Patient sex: M
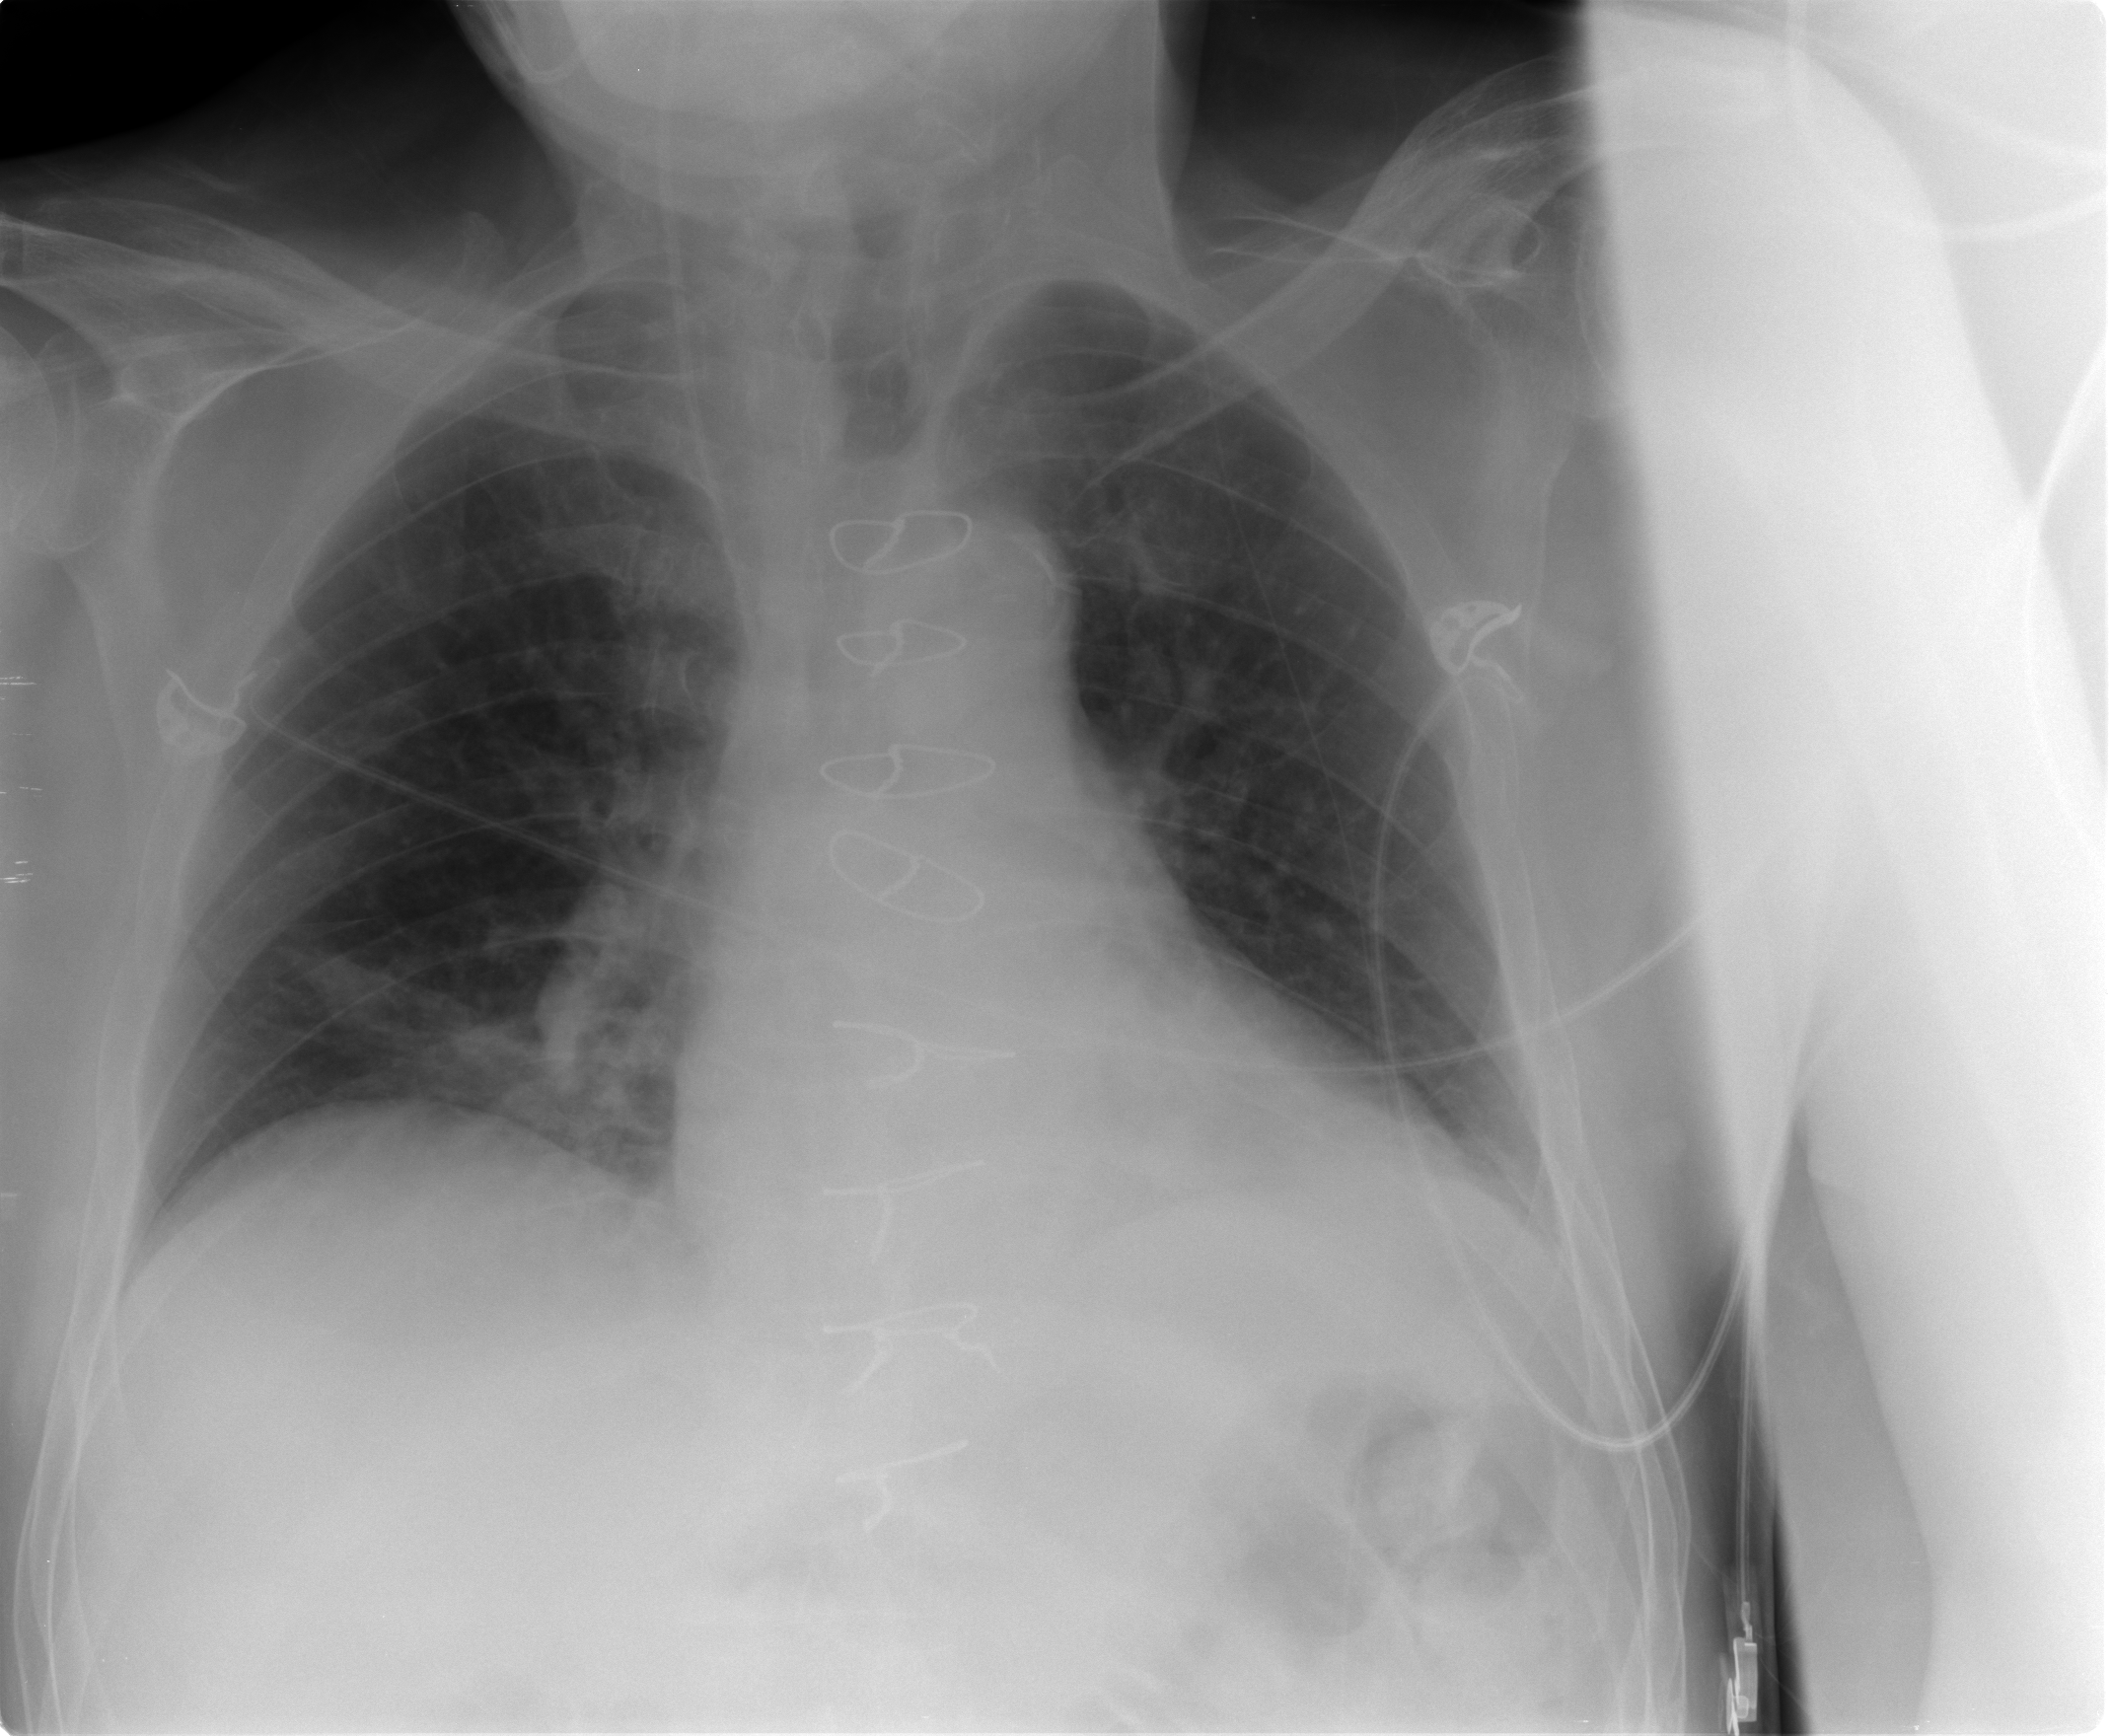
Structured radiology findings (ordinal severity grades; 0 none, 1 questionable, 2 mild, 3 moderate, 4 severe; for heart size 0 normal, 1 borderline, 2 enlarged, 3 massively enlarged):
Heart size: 0
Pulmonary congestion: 2
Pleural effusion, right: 0
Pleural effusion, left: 0
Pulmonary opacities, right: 0
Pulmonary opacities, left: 0
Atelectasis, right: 2
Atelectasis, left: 0